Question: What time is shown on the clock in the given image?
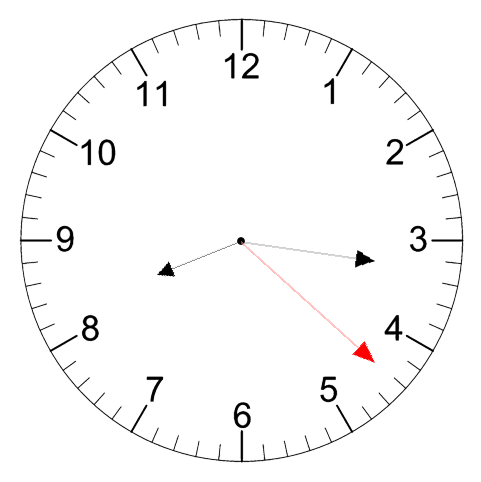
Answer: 08:16:22